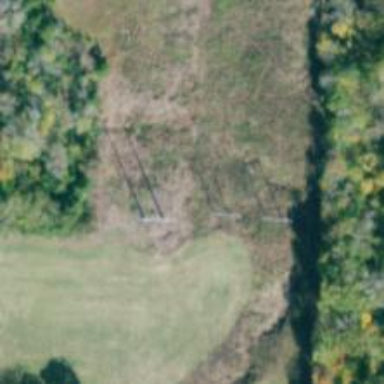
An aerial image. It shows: H-frame designed tower for power lines.